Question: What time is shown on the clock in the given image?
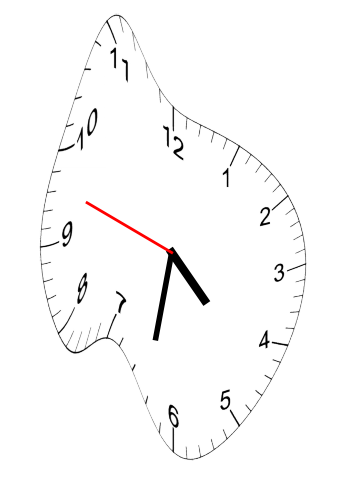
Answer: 04:31:48